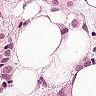
Metastatic tissue present: yes